Interaction volume radius: 10 \u00c5
Interaction volume height: 20 \u00c5
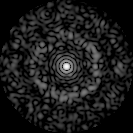
Disorder parameter: 0.833